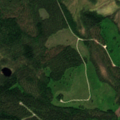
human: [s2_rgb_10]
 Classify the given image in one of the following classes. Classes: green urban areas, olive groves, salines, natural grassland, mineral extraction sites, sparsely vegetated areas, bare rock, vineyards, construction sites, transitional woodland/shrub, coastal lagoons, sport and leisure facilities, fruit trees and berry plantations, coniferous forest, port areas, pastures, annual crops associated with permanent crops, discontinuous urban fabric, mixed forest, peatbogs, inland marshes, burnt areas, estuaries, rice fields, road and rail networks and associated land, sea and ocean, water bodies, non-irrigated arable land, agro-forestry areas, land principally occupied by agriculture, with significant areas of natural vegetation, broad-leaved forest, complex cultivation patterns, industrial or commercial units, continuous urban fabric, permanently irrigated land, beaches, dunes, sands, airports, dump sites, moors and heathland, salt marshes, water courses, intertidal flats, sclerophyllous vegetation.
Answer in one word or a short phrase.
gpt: coniferous forest, mixed forest, transitional woodland/shrub, peatbogs